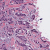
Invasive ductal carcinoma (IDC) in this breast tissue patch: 1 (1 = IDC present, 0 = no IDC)